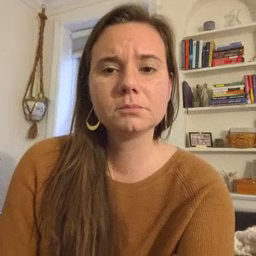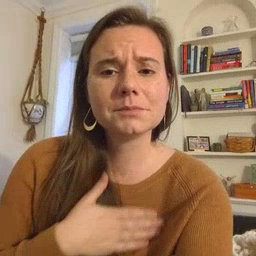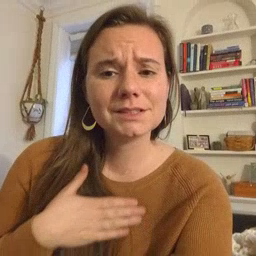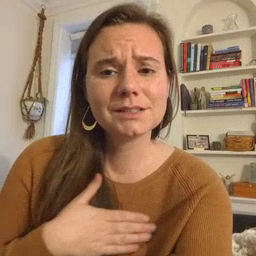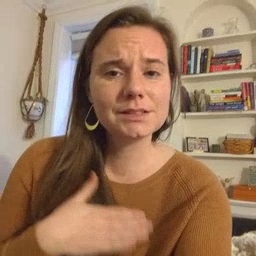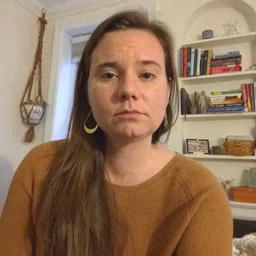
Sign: please